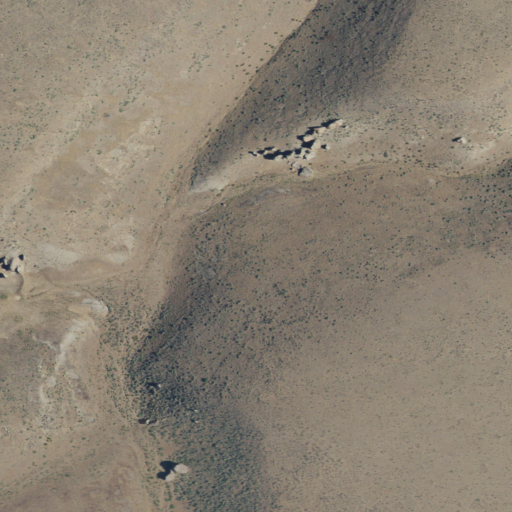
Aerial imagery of depression(s) in Oregon named Hole in the Ground containing shrub and grassland